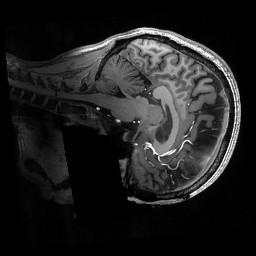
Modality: T1w
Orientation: sagittal
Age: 30
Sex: male
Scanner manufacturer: siemens
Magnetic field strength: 6.98 T
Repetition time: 2.53 s
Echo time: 0.00176 s